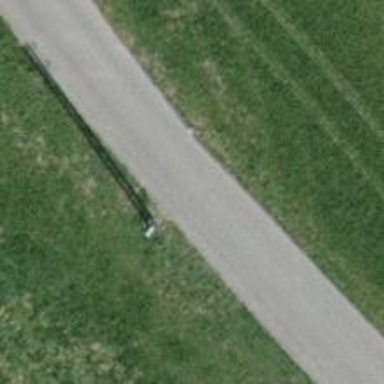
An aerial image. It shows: Straight power pole with straightforward line management.